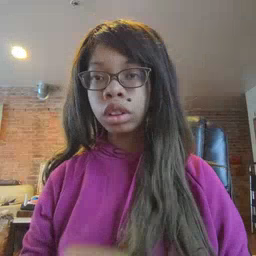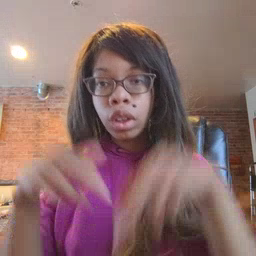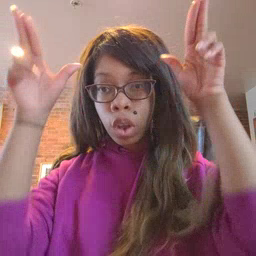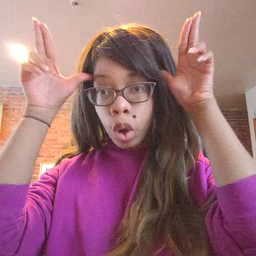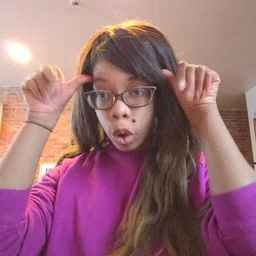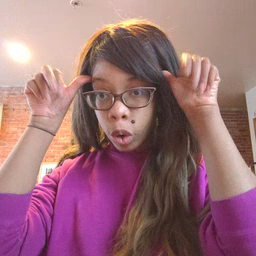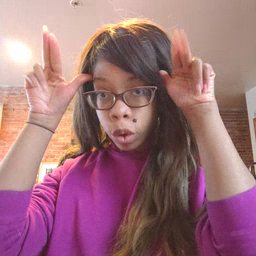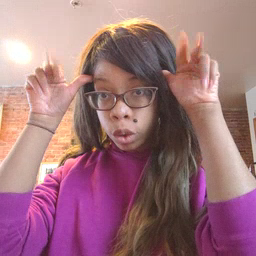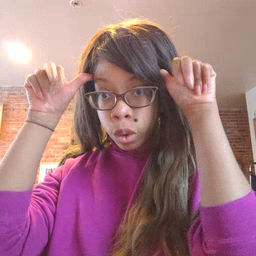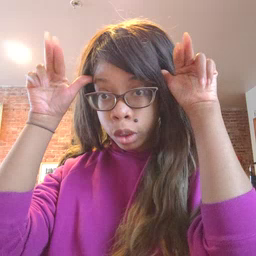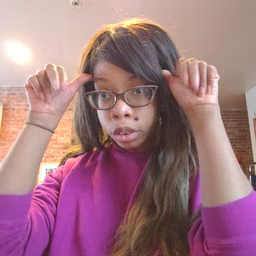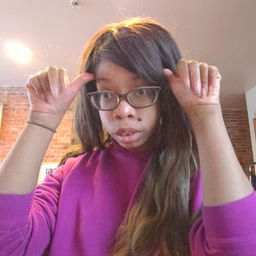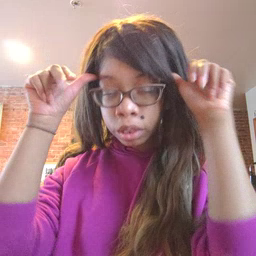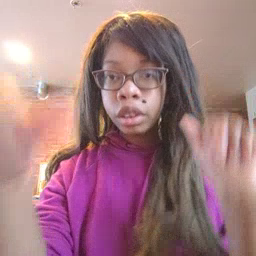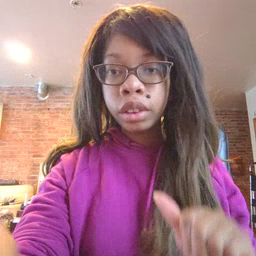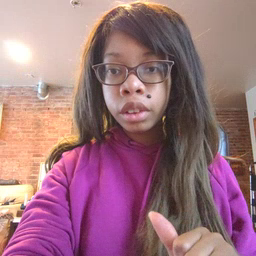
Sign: horse